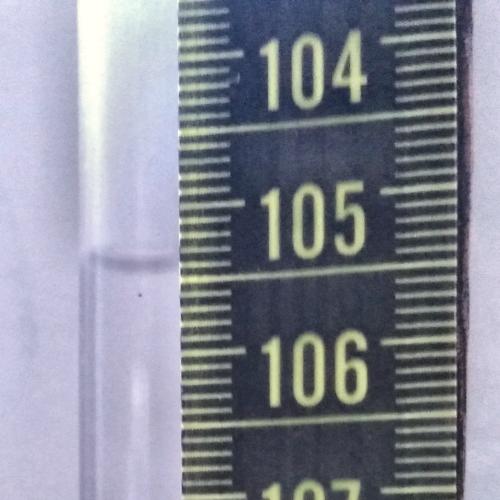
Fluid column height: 105.4 cm